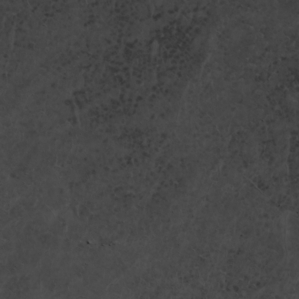
Label: non_frost